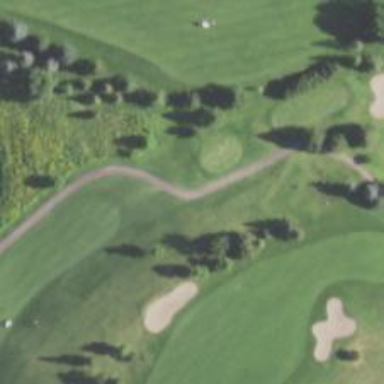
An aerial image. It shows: Path designated for golf carts.